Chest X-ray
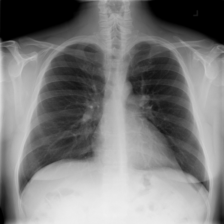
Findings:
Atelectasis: negative
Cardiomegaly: negative
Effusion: negative
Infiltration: negative
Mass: negative
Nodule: positive
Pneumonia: negative
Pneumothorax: negative
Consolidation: negative
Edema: negative
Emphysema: negative
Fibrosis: negative
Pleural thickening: negative
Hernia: negative